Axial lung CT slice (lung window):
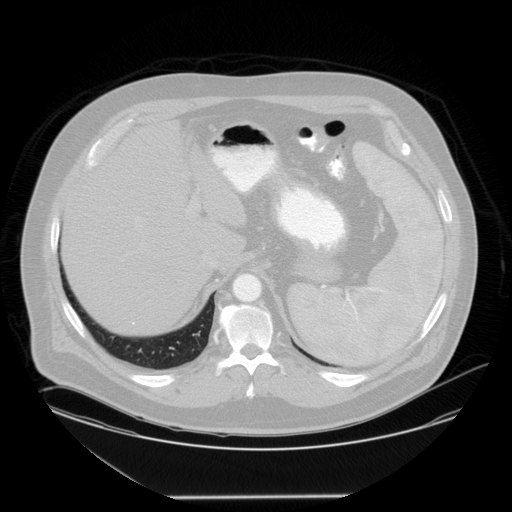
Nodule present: no